【题型】选择题　【知识点】解析几何　【难度】medium
如图，在等腰梯形 $ABCD$ 中，$AB // CD$，$CD = 2AB$，$AD = \frac{\sqrt{5}}{2}AB$，$E$ 为线段 $AC$ 上的一点，以 $A, B$ 为顶点的双曲线 $M$ 经过点 $E$，且 $\frac{3}{4} \le \frac{AE}{AC} \le \frac{6}{7}$，则 $M$ 的离心率可能为（ ）

A. 1.7 \quad B. 2.1 \quad C. 2.5 \quad D. 2.9
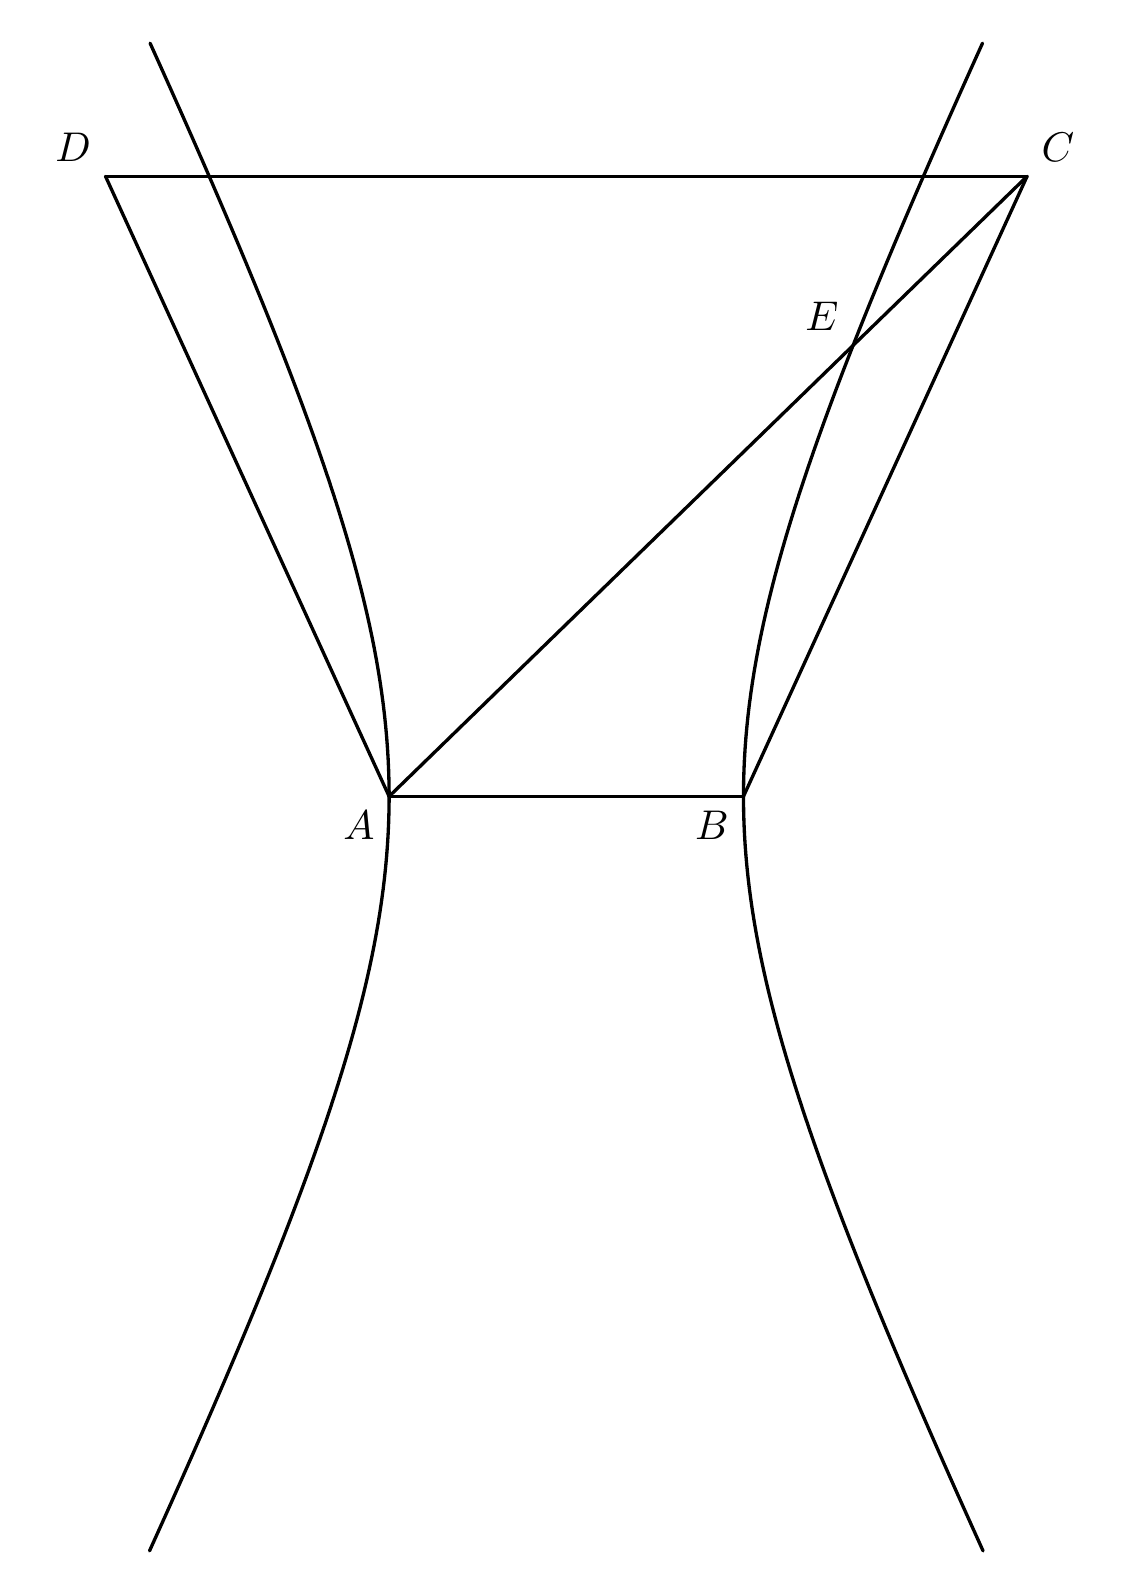
【解答】
【答案】B

【详解】如图，以 $AB$ 的中点为原点，建立直角坐标系，

设 $M: \frac{x^2}{a^2} - \frac{y^2}{b^2} = 1 \ (a > 0, b > 0)$，$E(x_0, y_0)$。

则 $A(-a, 0)$，$B(a, 0)$。

过 $A$ 作 $AH \perp CD$ 于 $H$，因为 $ABCD$ 是等腰梯形，且 $AB // CD$，$CD = 2AB$，$AD = \frac{\sqrt{5}}{2}AB$，

则 $AB = 2a$，$DH = a$，所以 $AH = \sqrt{5a^2 - a^2} = 2a$，则 $C(2a, 2a)$。

所以 $\vec{AC} = (3a, 2a)$，$\vec{AE} = (x_0 + a, y_0)$。

设 $\lambda = \frac{AE}{AC} \ (\frac{3}{4} \le \lambda \le \frac{6}{7})$，则 $\vec{AE} = (x_0 + a, y_0) = \lambda \vec{AC} = \lambda(3a, 2a)$，

得 $\begin{cases} x_0 = 3\lambda a - a \\ y_0 = 2\lambda a \end{cases}$。

又点 $E$ 在双曲线 $M$ 上，

所以 $\frac{(3\lambda a - a)^2}{a^2} - \frac{(2\lambda a)^2}{b^2} = 1$，

整理得：$\frac{b^2}{a^2} = \frac{4\lambda^2}{9\lambda^2 - 6\lambda} = \frac{4\lambda}{9\lambda - 6}$，

所以 $e^2 = \frac{c^2}{a^2} = \frac{a^2 + b^2}{a^2} = 1 + \frac{b^2}{a^2} = 1 + \frac{4\lambda}{9\lambda - 6} = 1 + \frac{4}{9 - \frac{6}{\lambda}}$，

因为 $\frac{3}{4} \le \lambda \le \frac{6}{7}$，所以 $1 \le 9 - \frac{6}{\lambda} \le 2 \Rightarrow 2 \le \frac{4}{9 - \frac{6}{\lambda}} \le 4 \Rightarrow 3 \le 1 + \frac{4}{9 - \frac{6}{\lambda}} \le 5$。

所以 $\sqrt{3} \le e \le \sqrt{5}$。

故选：B

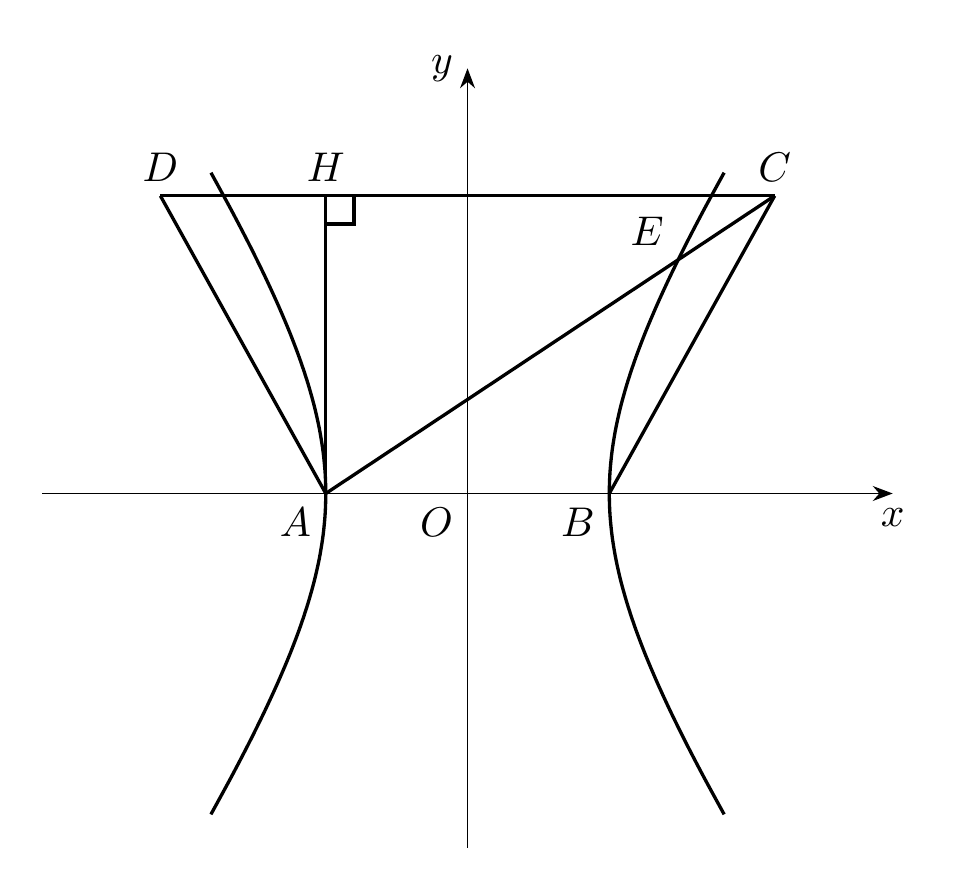